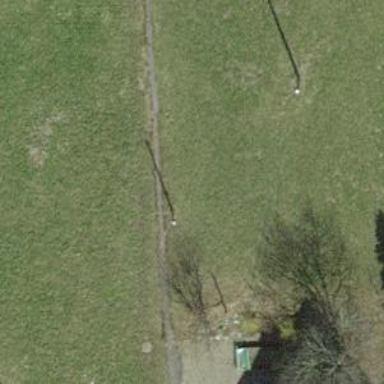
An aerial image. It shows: Minor power line.